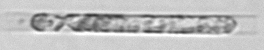
Label: Rhizosolenia